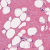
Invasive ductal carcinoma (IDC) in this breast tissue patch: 0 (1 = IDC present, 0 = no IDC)